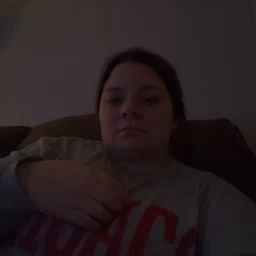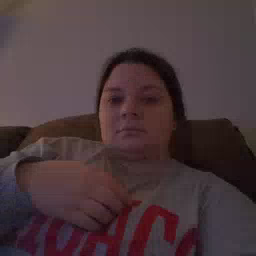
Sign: child